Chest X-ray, PA view. Patient: 47 years old, sex M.
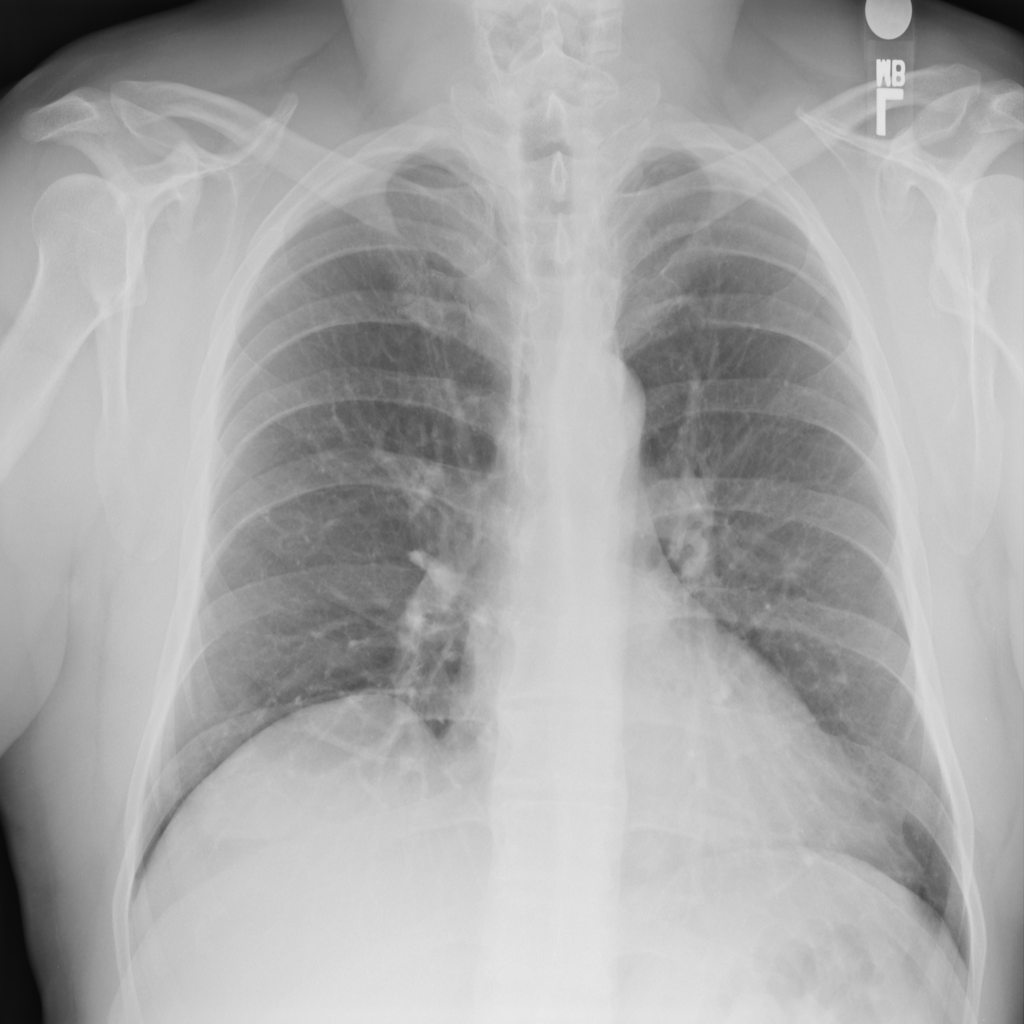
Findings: No Finding